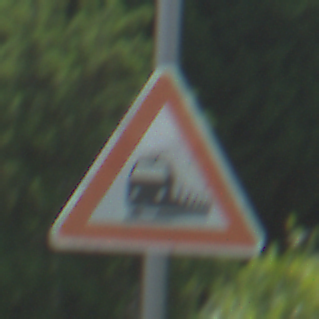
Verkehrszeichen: Bahnuebergang
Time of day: Midday
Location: Outdoor (Nature)
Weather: PartlyCloudy
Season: NotSpecified
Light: Natural